Brain MRI, t2w sequence, axial 2D slice.
Patient: age 21, sex F, weight 78 kg, height 1.78 m
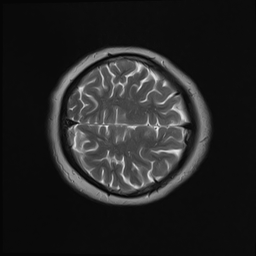